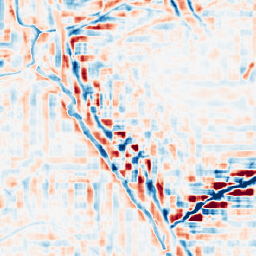
Category: wavelet
Decomposition family: wavelet_reverse_biorthogonal
Decomposition parameters: wavelet: rbio3.5
level: 4
Upsampling method: sinc_hamming
Upsampling parameters: scale: 4
kernel_size: 8
Upsampling scale: 4